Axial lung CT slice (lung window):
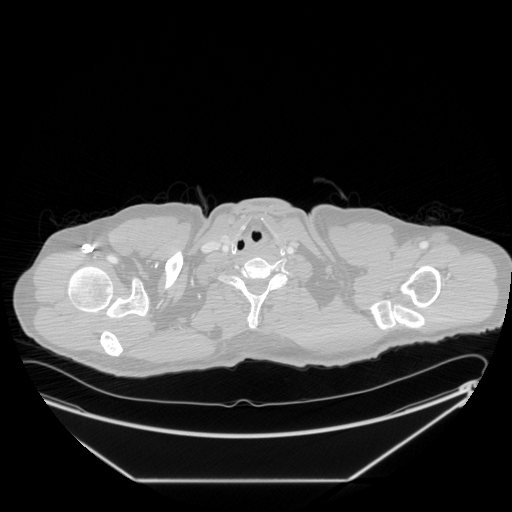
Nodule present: no